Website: home-depot
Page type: delivery-shipping
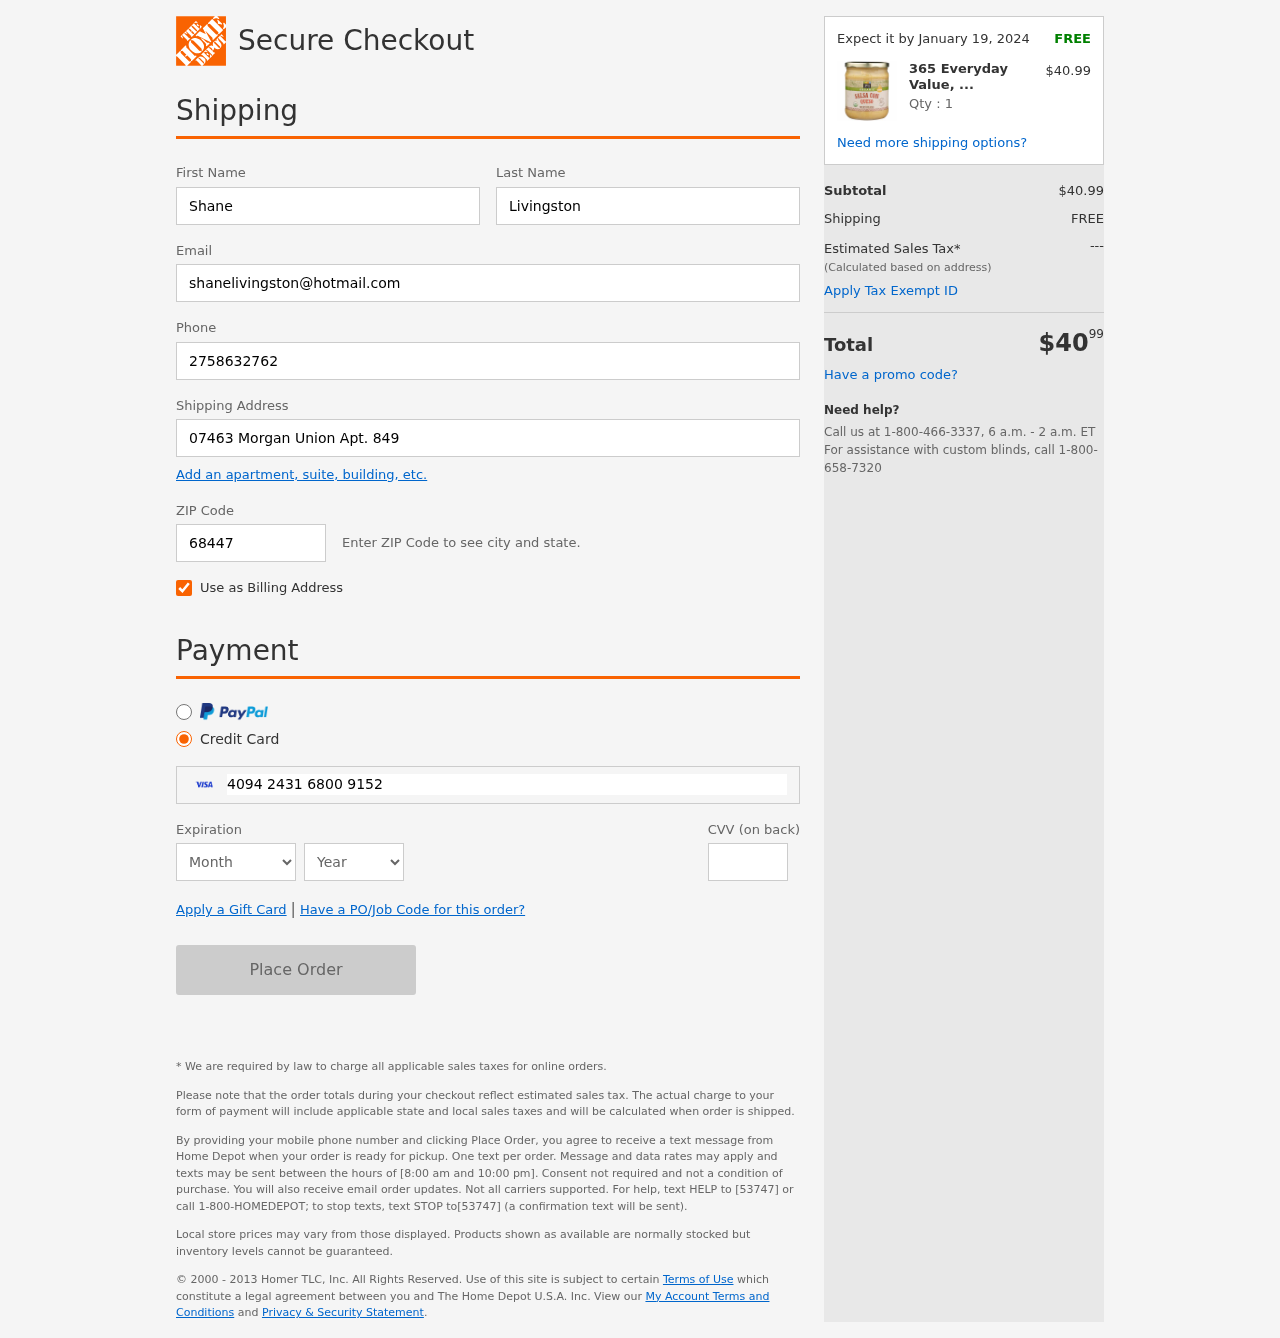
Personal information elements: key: PII_CARD_CVV
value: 351
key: PII_CARD_EXPIRY_MONTH
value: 04
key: PII_CARD_EXPIRY_YEAR
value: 29
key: PII_CARD_NUMBER
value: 4094 2431 6800 9152
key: PII_EMAIL
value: shanelivingston@hotmail.com
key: PII_FIRSTNAME
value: Shane
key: PII_LASTNAME
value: Livingston
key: PII_PHONE
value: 2758632762
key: PII_POSTCODE
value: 68447
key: PII_STREET
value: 07463 Morgan Union Apt. 849
Product elements: key: PRODUCT1_NAME
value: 365 Everyday Value, Organic Salsa Con Queso, 15 Oz
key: PRODUCT1_PRICE
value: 40.99
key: PRODUCT1_QUANTITY
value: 1
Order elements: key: ORDER_DELIVERY_DATE
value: Expect it by January 19, 2024
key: ORDER_SUBTOTAL
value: $40.99
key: ORDER_SHIPPING_COST
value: FREE
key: ORDER_TOTAL
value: $4099